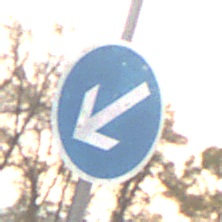
Verkehrszeichen: VorgeschriebeneVorbeifahrtLinks
Umgebung: Outdoor, Nature
Tageszeit: MorningAfternoon
Wetter: Overcast
Licht: Natural
Jahreszeit: NotSpecified
Kontrast: LowContrast